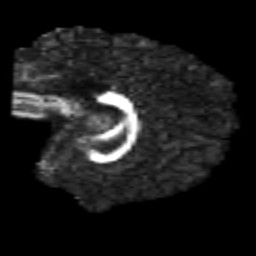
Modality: FA
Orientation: sagittal
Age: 28
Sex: male
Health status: healthy